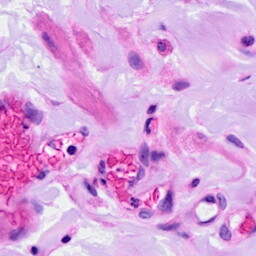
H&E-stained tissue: Ovarian